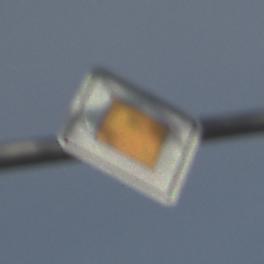
Verkehrszeichen: Vorfahrtsstrasse
Umgebung: Outdoor, Nature
Tageszeit: MorningAfternoon
Wetter: PartlyCloudy
Licht: Natural
Jahreszeit: NotSpecified
Kontrast: HighContrast